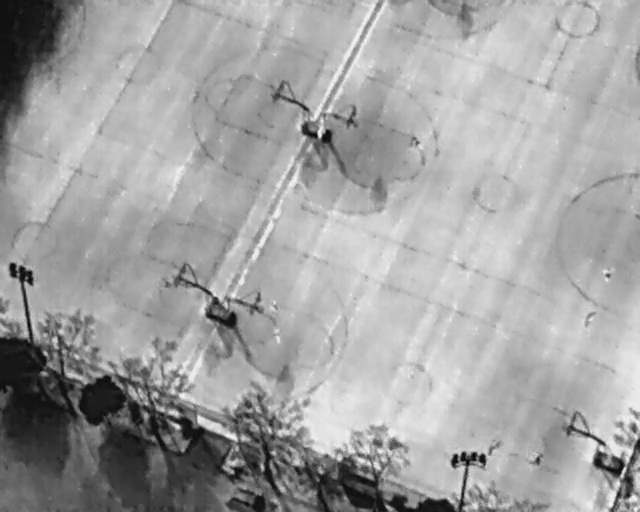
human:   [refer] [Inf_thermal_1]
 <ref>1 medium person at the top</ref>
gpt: <box>[[63, 26, 66, 29, 2]]</box>

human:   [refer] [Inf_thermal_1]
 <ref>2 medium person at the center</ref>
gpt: <box>[[41, 64, 44, 66, 2], [41, 58, 44, 60, 2]]</box>